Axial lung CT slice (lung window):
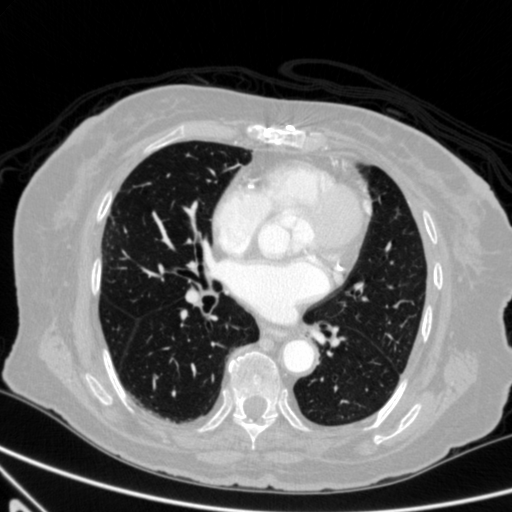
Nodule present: no